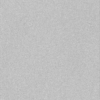
Label: dusty